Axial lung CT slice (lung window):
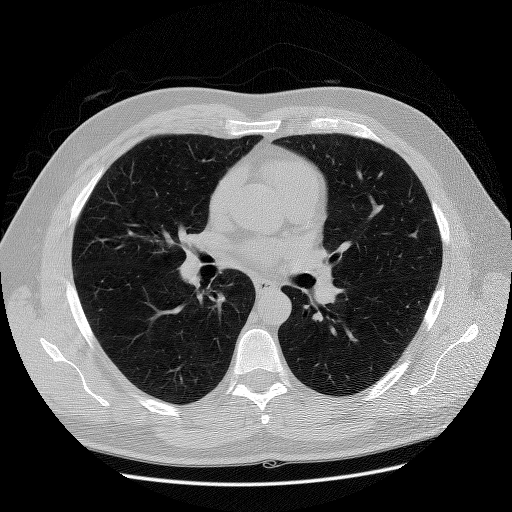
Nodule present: no